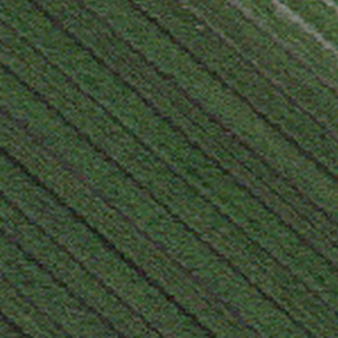
Label: other